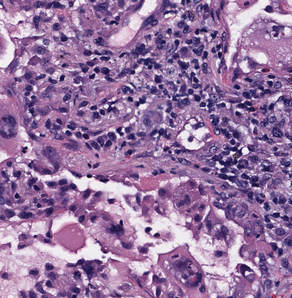
Tumor epithelial tissue: yes
Tumor-associated stroma tissue: yes
Normal tissue: no